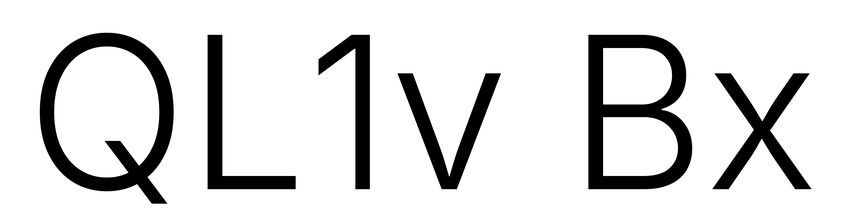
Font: Inter_Light